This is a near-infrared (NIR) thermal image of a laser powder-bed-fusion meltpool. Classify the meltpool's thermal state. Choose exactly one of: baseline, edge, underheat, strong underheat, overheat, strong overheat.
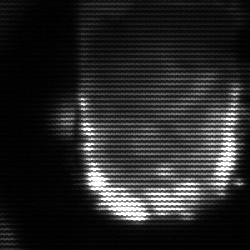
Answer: baseline